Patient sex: F
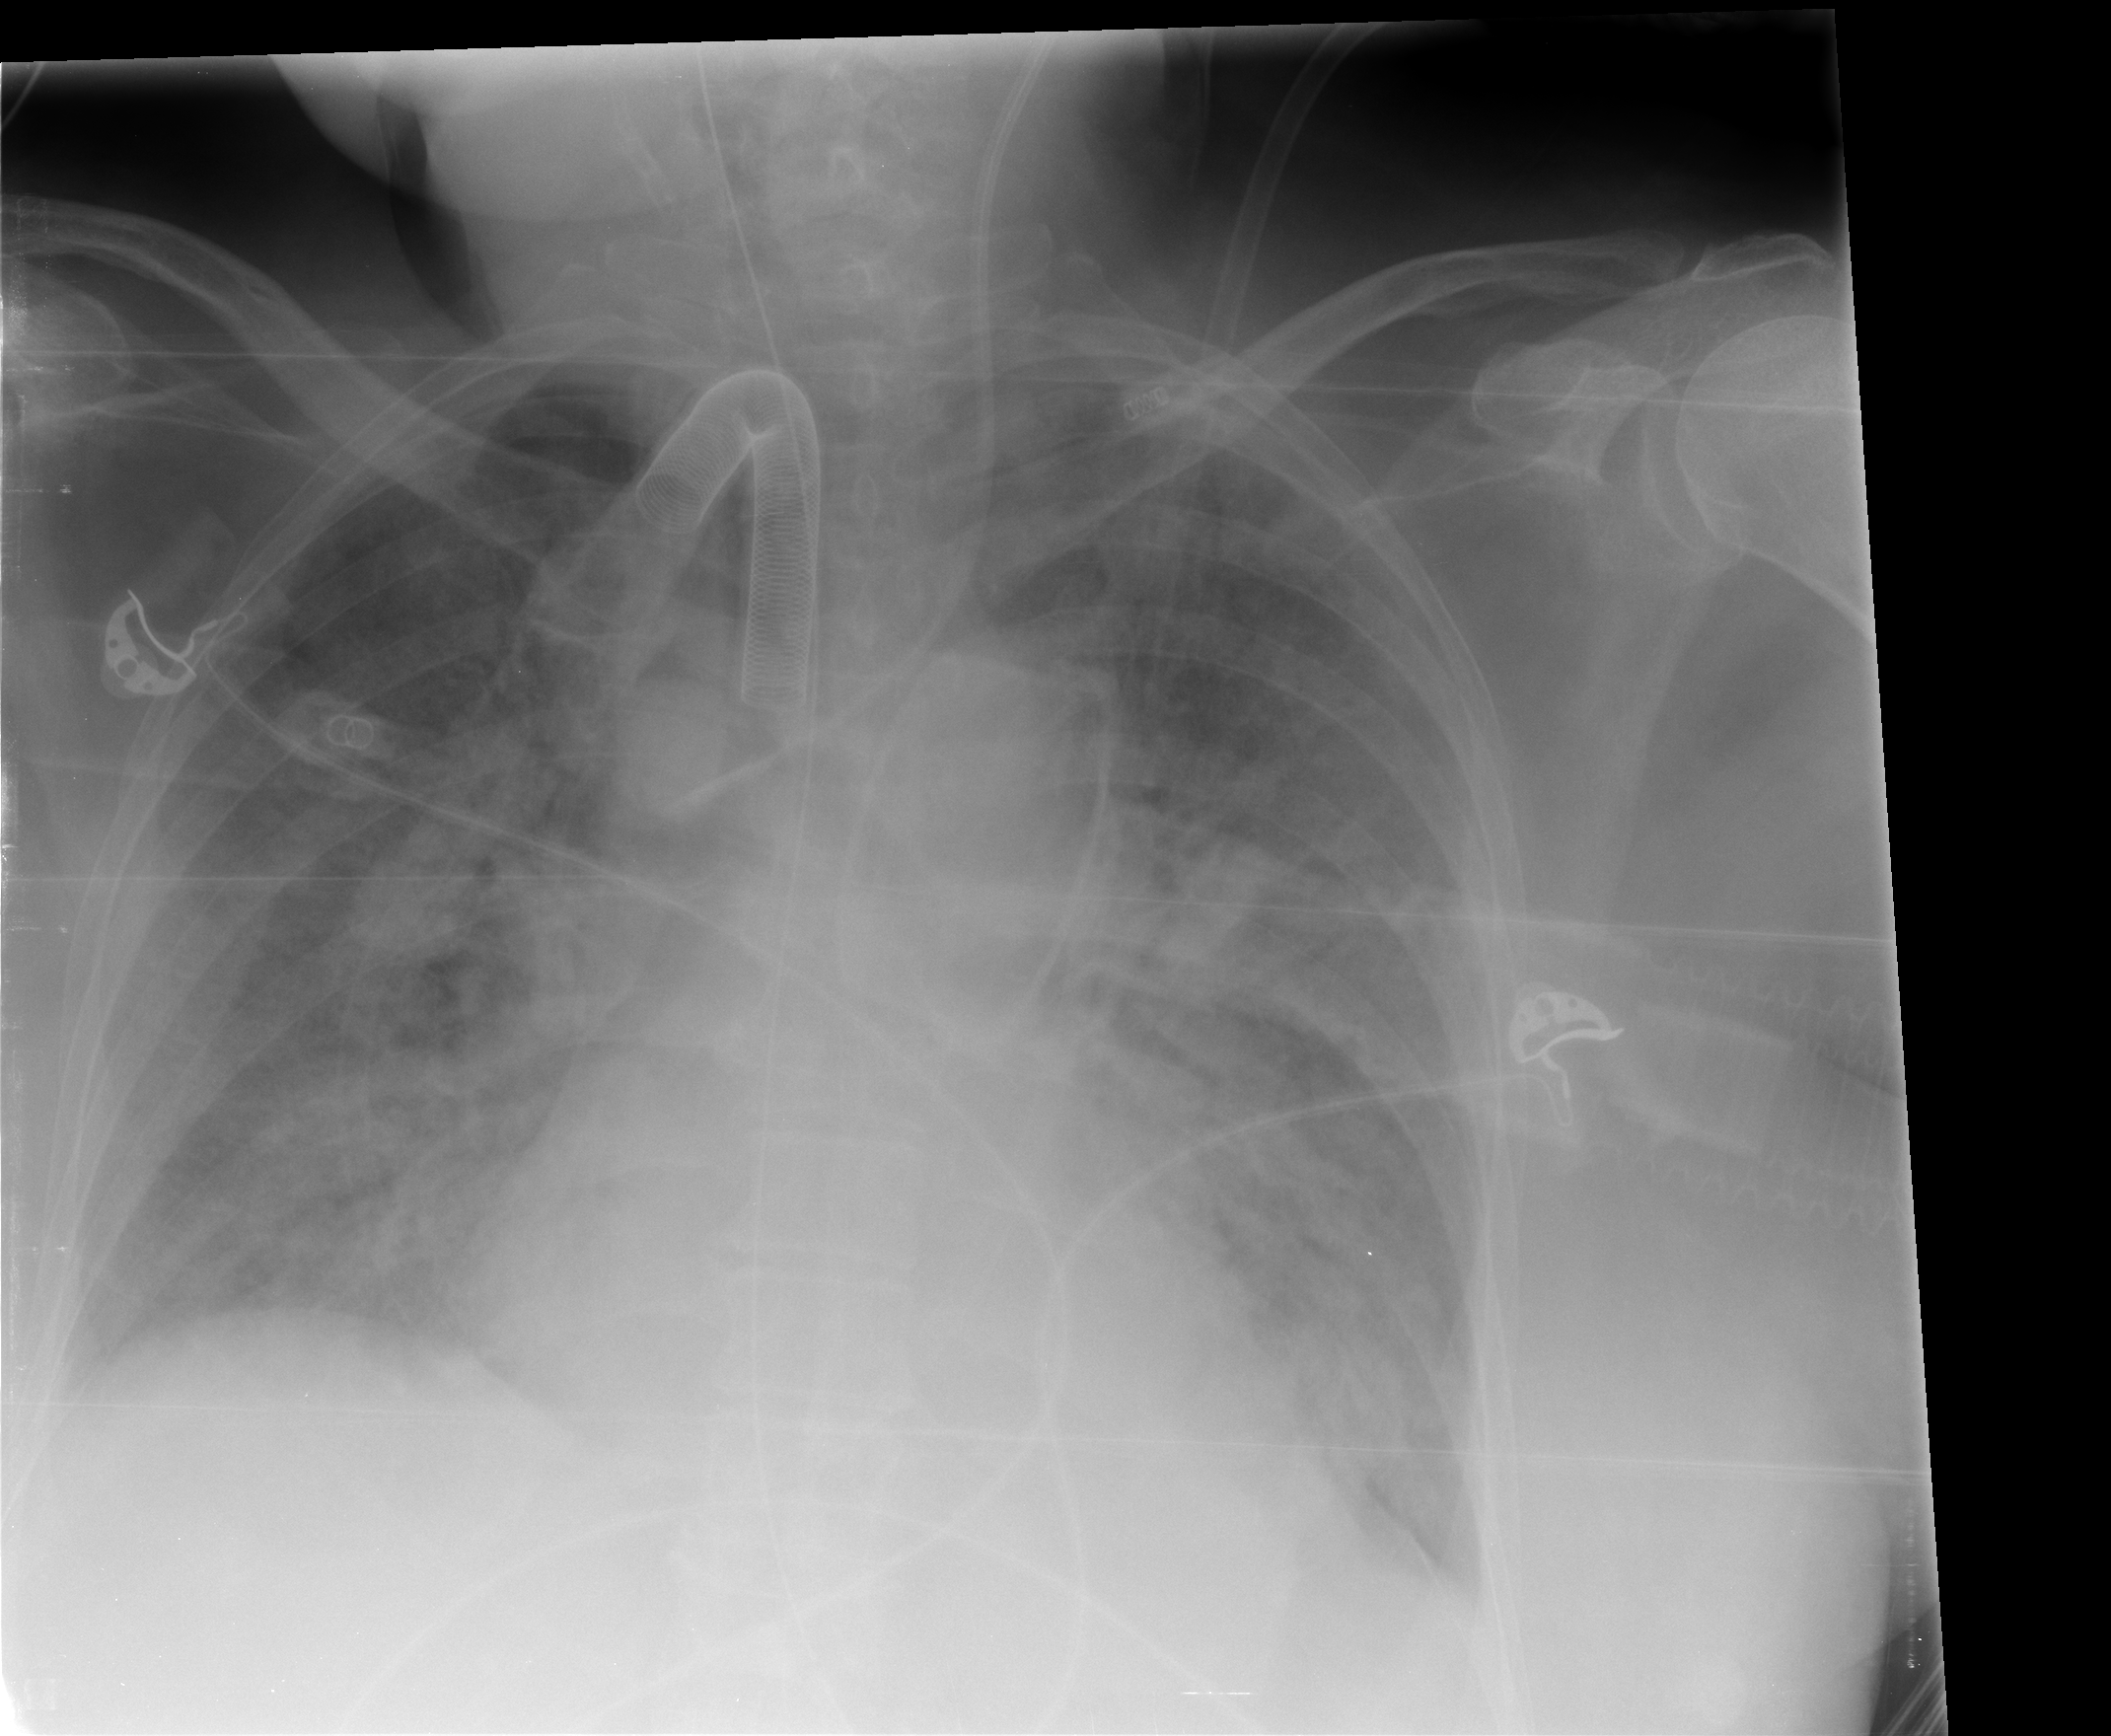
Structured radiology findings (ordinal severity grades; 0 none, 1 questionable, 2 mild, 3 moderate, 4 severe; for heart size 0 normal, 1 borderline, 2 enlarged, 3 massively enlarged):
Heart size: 0
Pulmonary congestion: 3
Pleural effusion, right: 2
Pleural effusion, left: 2
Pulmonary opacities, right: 4
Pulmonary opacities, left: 4
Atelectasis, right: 3
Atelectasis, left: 3